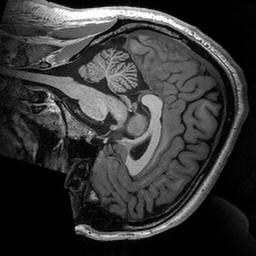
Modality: T1w
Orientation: sagittal
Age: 31
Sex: male
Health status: healthy
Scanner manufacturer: siemens
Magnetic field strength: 3 T
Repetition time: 2.53 s
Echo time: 0.00288 s